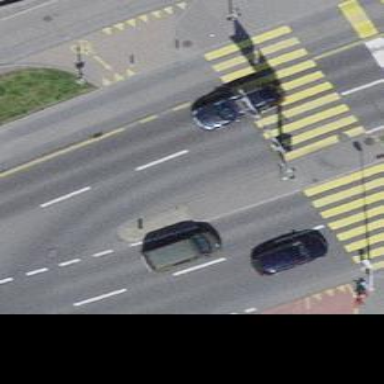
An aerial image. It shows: Crossing on the cycleway.